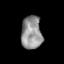
Tissue: prostate
Cell type: T cells
Senescence score: 0.3622
Nuclear area (px): 670
Mean DAPI intensity: 146.945